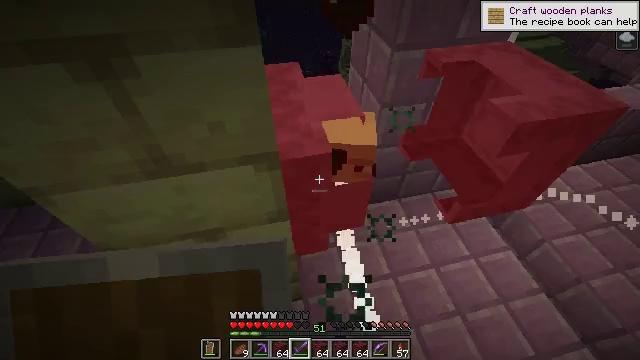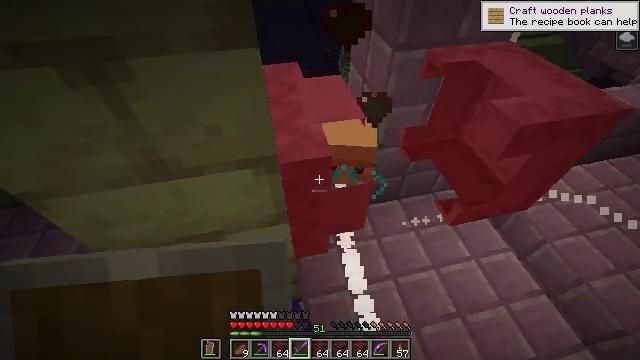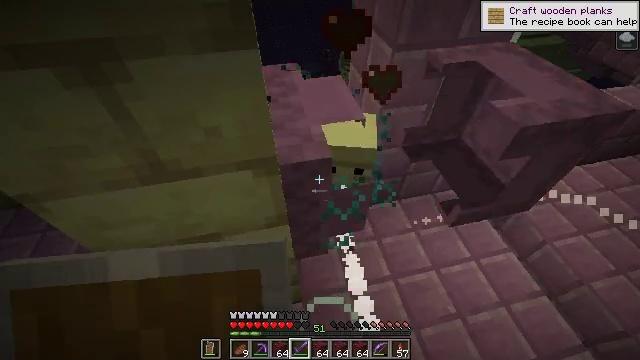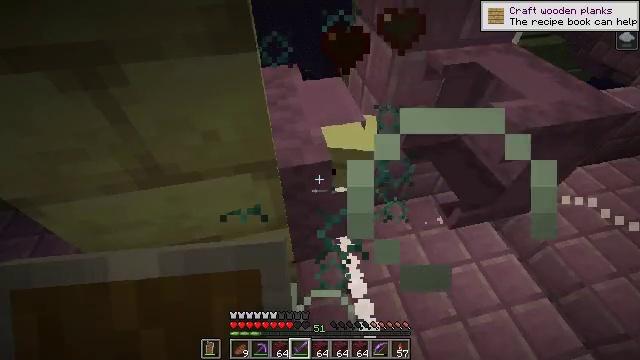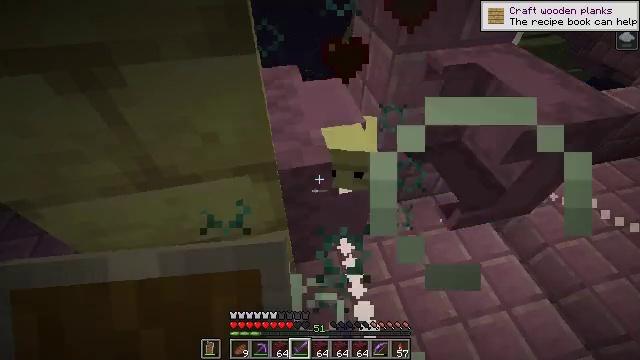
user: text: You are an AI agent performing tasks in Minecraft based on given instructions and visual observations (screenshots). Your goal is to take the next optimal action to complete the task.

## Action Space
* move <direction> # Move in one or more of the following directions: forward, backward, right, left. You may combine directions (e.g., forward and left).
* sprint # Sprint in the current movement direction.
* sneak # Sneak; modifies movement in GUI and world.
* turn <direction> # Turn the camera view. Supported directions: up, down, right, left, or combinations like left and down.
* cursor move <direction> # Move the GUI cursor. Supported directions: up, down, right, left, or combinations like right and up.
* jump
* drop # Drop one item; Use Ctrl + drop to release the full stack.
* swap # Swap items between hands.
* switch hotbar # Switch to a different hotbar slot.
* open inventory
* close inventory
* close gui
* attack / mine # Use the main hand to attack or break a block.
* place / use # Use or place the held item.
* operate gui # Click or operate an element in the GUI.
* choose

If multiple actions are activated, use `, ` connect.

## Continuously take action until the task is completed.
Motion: motion action
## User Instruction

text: Kill the shulker.
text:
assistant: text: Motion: attack / mine
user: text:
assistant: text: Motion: attack / mine
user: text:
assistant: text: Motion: attack / mine
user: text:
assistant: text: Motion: attack / mine
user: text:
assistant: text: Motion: attack / mine